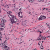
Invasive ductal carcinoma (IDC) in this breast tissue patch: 1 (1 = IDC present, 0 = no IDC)